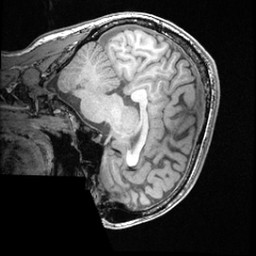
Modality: T1w
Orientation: sagittal
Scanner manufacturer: ge
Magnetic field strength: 3 T
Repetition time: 0.008572 s
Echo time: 0.003384 s